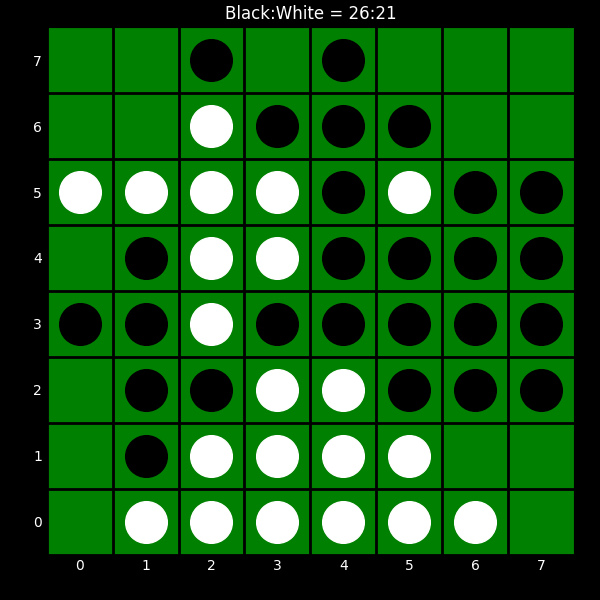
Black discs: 26
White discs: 21